Field crop: tomato
Growth stage: 1
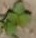
Species: solanum